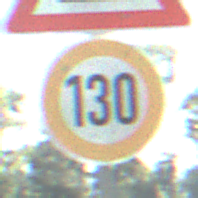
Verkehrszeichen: Geschwindigkeit130
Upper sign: UnebeneFahrbahn
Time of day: Midday
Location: Outdoor (Nature)
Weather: Clear
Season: NotSpecified
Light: Natural